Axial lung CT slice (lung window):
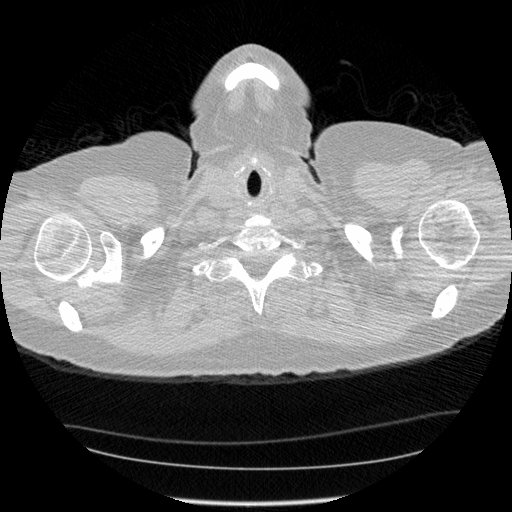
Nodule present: no